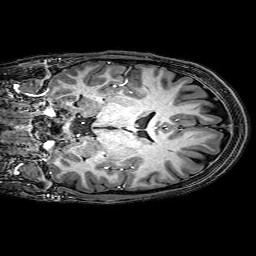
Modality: T1w
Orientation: coronal
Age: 21
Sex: male
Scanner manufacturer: philips
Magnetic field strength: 3 T
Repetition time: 0.009 s
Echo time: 0.0035 s